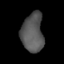
Tissue: skin
Cell type: Epithelial cells
Senescence score: 0.7247
Nuclear area (px): 841
Mean DAPI intensity: 86.282